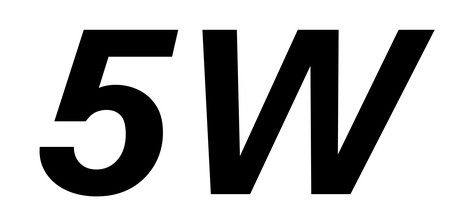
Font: InstrumentSans-Italic_Bold_Italic